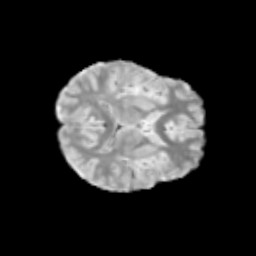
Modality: T2w
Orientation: axial
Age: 12
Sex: female
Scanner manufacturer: siemens
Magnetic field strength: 3 T
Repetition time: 3.8 s
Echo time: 0.07 s